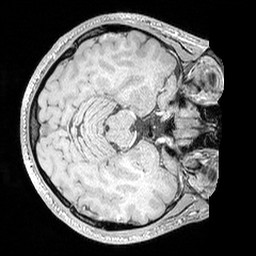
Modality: MP2RAGE
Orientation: axial
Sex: male
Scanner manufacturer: siemens
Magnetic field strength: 3 T
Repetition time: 5 s
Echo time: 0.00292 s